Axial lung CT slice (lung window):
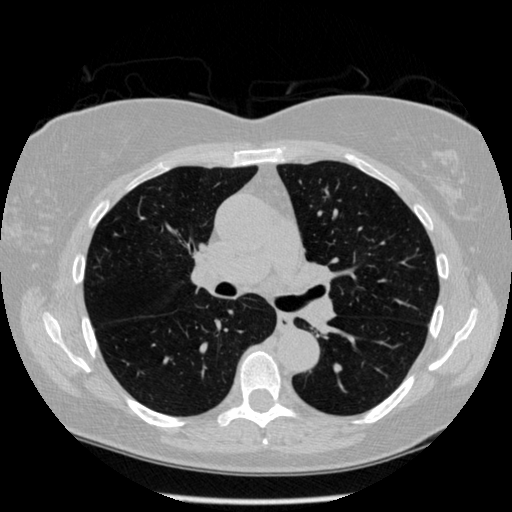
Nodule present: no